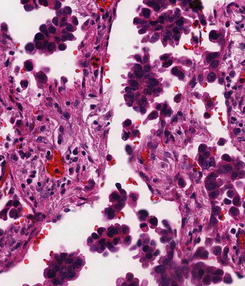
Tumor epithelial tissue: yes
Tumor-associated stroma tissue: yes
Normal tissue: no